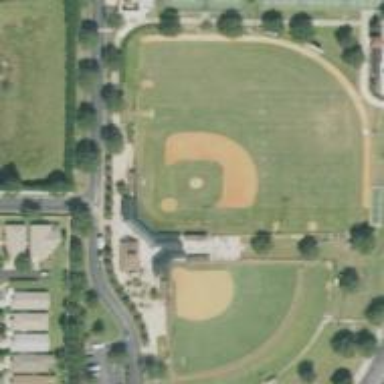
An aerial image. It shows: Baseball pitch for leisure land activities.